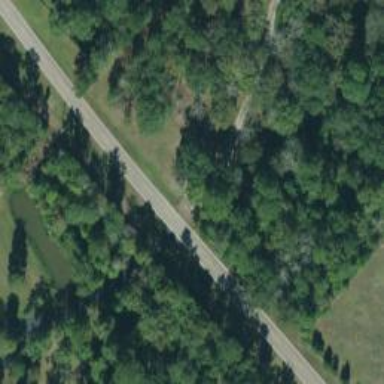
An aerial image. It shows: Driveway leading to service road.